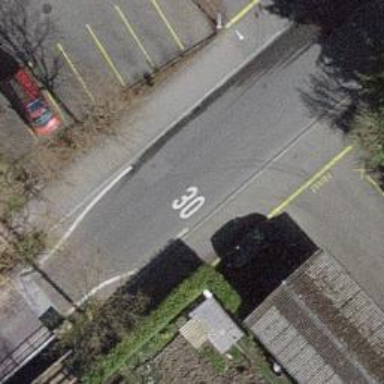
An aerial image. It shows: Traffic hump for calming the traffic.